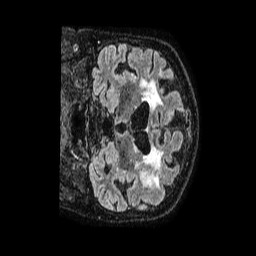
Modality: FLAIR
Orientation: coronal
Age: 58
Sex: female
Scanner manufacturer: philips
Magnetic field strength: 1.5 T
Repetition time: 4.8 s
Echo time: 0.38 s